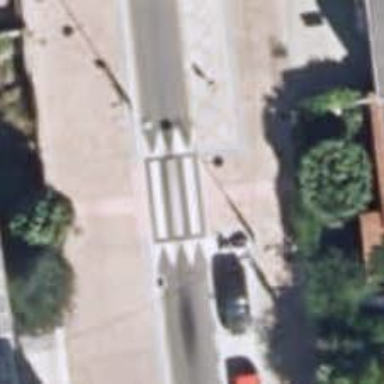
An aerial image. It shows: Zebra crossing on the road.